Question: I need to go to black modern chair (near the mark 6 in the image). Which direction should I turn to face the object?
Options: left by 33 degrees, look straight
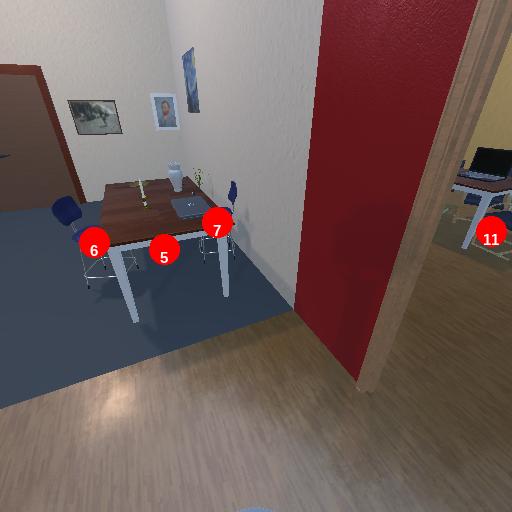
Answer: left by 33 degrees